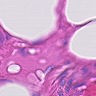
Metastatic tissue present: no